Aerial crown-view tile of a tropical tree (Barro Colorado Island, Panama), acquired 20250818:
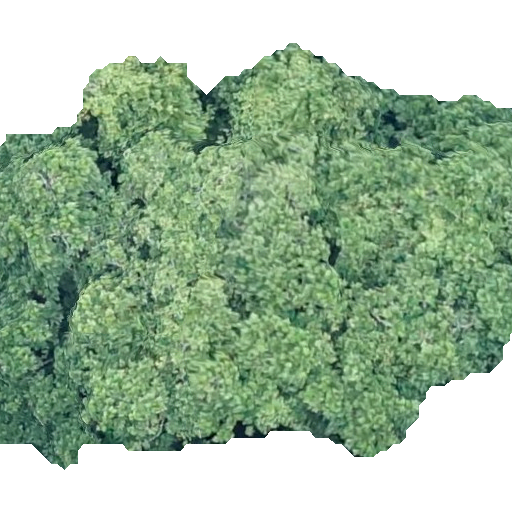
Species: Anacardium excelsum
GBIF accepted scientific name: Anacardium excelsum
Crown area: 287.596 m²